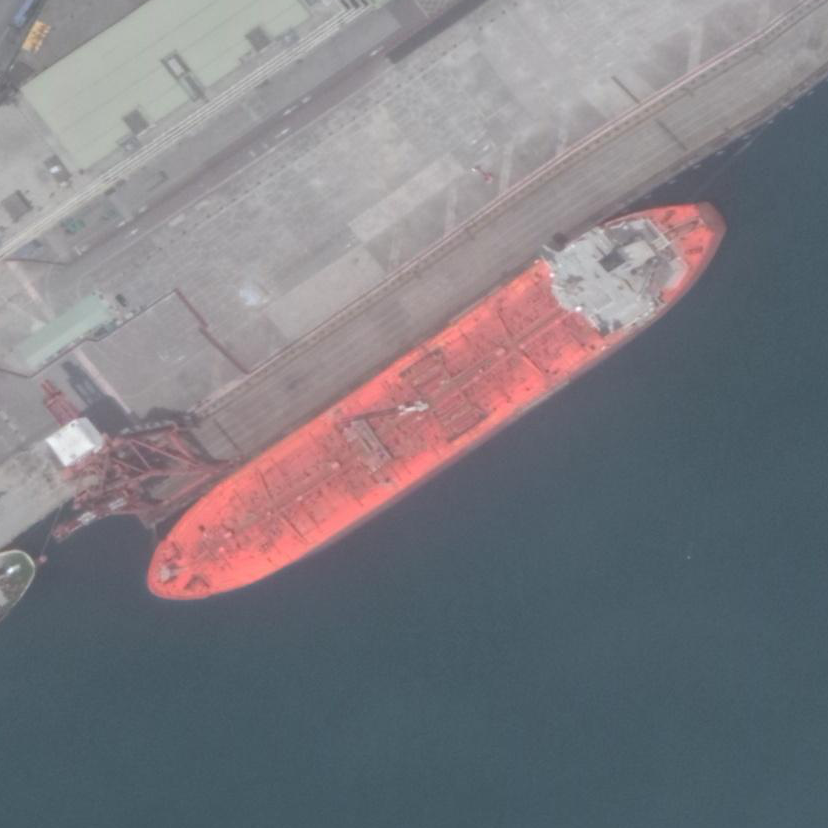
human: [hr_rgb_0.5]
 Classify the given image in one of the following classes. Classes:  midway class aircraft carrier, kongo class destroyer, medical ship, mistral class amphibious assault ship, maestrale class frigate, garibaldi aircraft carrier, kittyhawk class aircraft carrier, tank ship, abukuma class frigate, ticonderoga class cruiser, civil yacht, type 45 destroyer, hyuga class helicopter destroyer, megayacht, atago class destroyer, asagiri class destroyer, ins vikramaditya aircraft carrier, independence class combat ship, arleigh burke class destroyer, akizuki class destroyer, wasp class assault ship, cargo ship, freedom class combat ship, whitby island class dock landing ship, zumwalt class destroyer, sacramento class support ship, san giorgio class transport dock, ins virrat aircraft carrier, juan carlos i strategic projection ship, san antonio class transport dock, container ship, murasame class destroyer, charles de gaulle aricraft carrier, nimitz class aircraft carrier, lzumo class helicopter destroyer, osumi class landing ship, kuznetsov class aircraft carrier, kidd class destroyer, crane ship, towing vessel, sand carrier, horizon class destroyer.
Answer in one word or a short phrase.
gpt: Tank ship